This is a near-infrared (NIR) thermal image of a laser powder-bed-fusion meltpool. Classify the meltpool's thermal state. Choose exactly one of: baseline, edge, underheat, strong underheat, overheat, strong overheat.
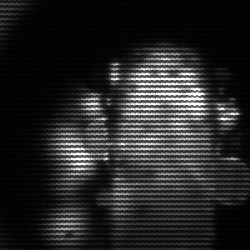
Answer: strong underheat